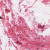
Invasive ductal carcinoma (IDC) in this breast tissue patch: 0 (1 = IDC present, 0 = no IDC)